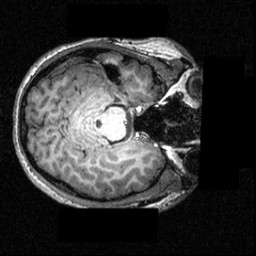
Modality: T1w
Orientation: axial
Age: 20
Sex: male
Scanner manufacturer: siemens
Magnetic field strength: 3.951 T
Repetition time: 1.5 s
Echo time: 0.00335 s